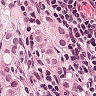
Metastatic tissue present: yes